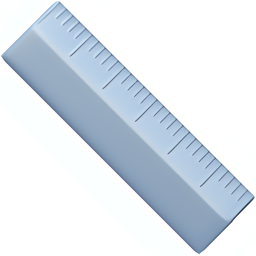
Name: straight ruler
Emoji: 📏
Group: Objects
Sub-group: office